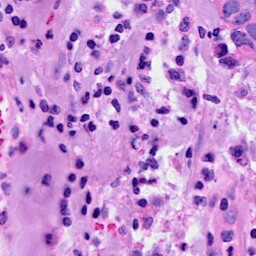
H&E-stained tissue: Breast